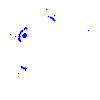
Particle: pion